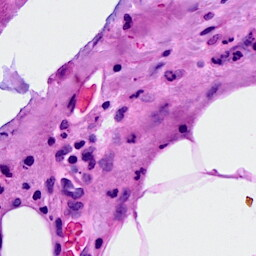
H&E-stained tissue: Breast